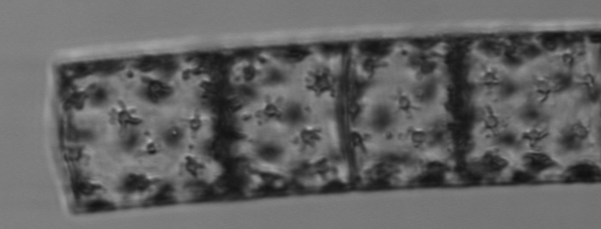
Label: Guinardia_flaccida